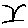
Label: bird